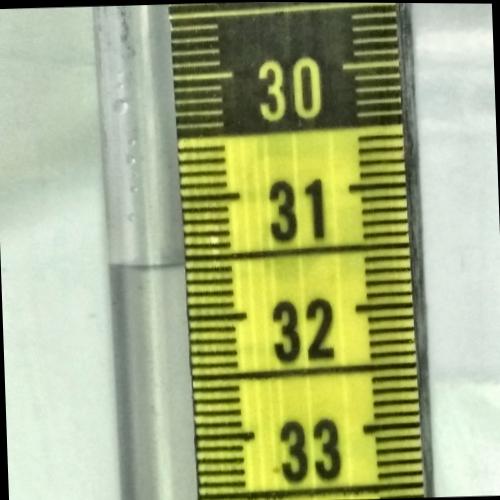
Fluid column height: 31.6 cm